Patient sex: M
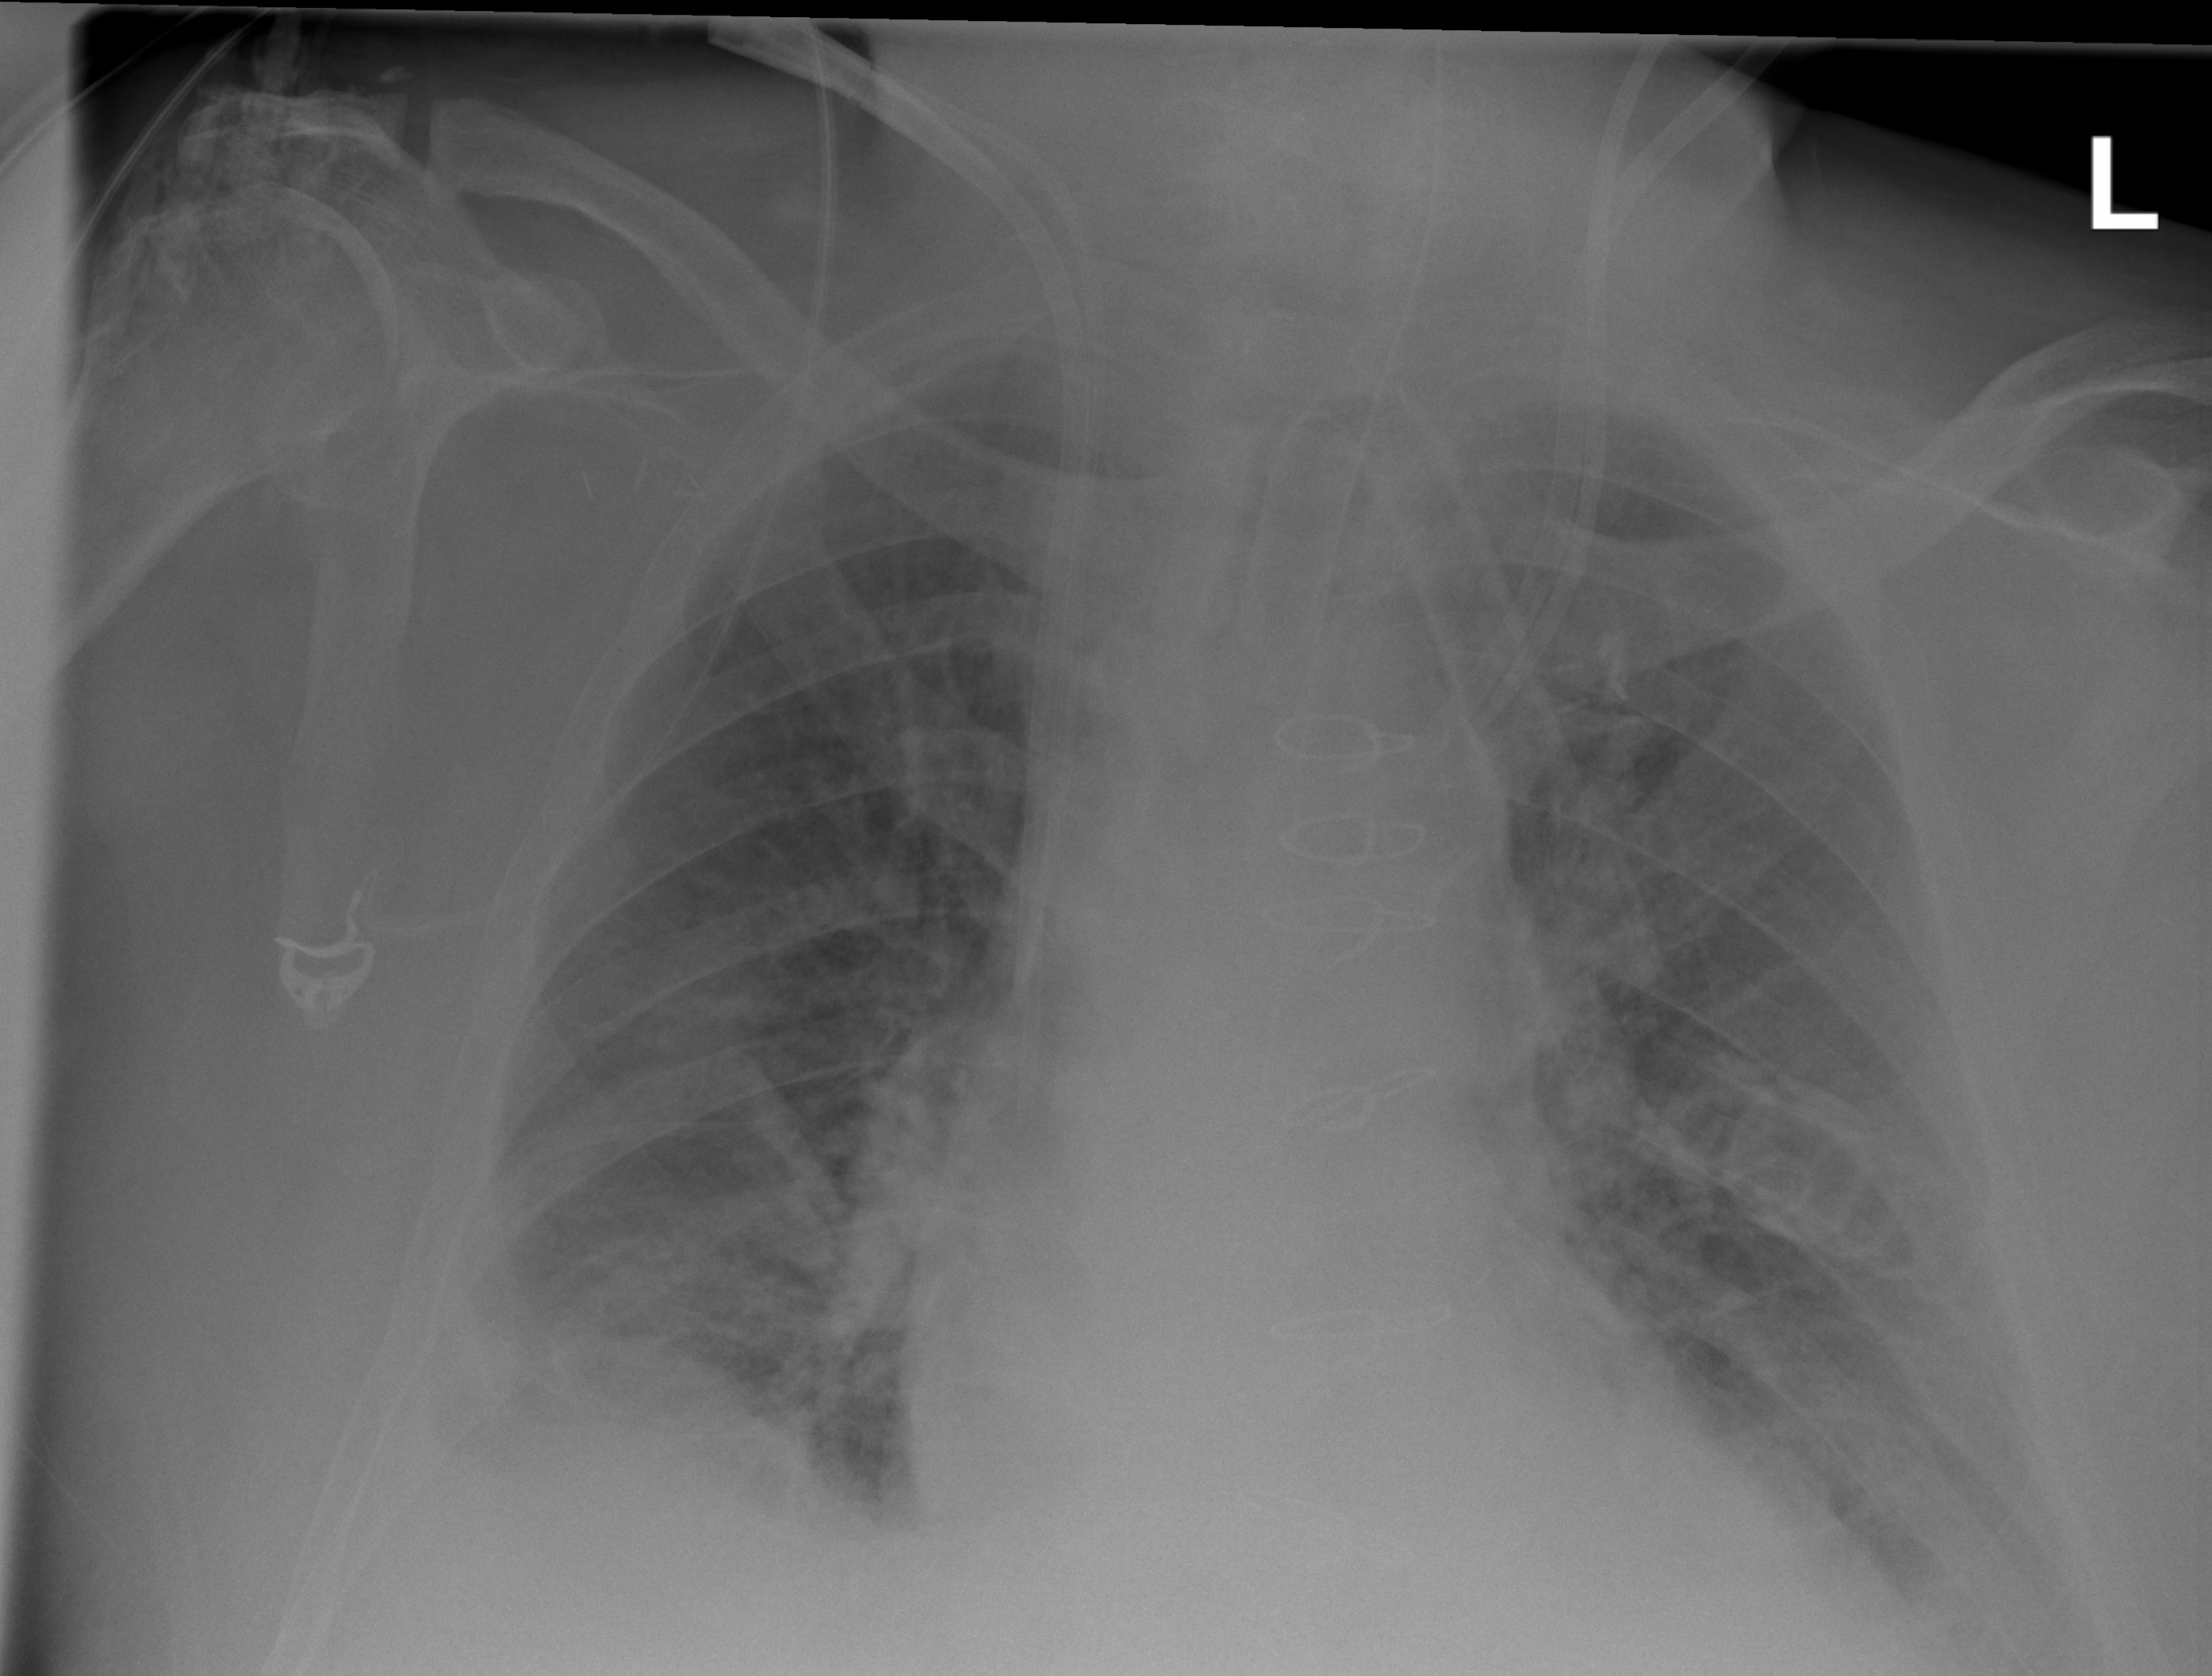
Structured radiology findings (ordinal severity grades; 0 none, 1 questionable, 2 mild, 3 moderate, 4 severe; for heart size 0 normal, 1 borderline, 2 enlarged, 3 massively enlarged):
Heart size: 2
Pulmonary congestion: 2
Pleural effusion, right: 2
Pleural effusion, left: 2
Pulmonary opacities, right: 0
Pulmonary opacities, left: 2
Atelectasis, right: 2
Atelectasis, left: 2